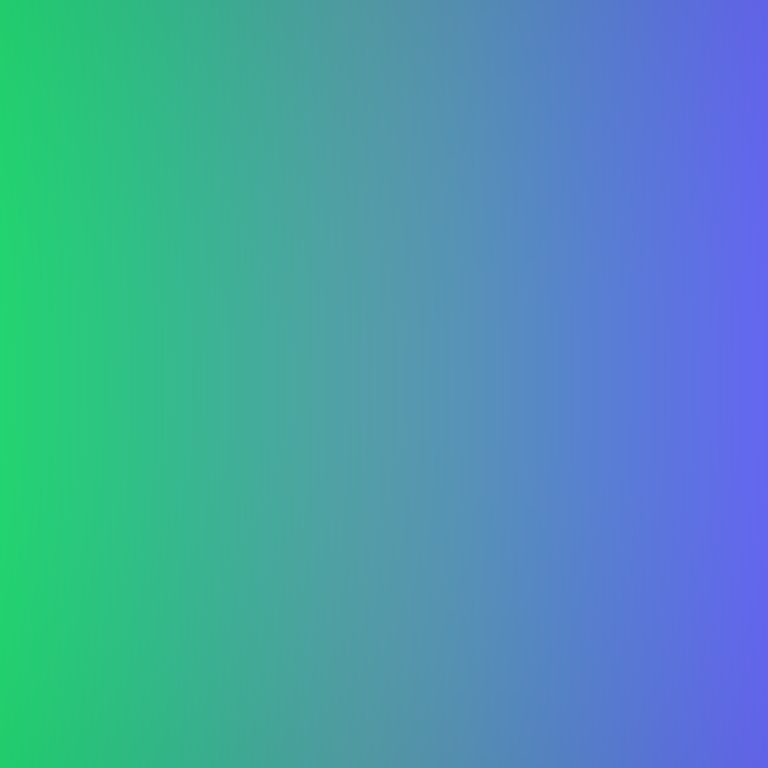
Abstract light effect, smooth gradient from vibrant green to soft blue, calm atmosphere, diffuse light, no room, no furniture, no objects.